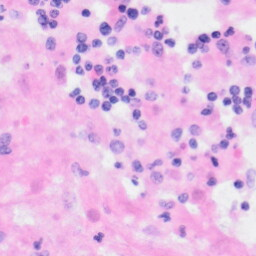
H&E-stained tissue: Kidney